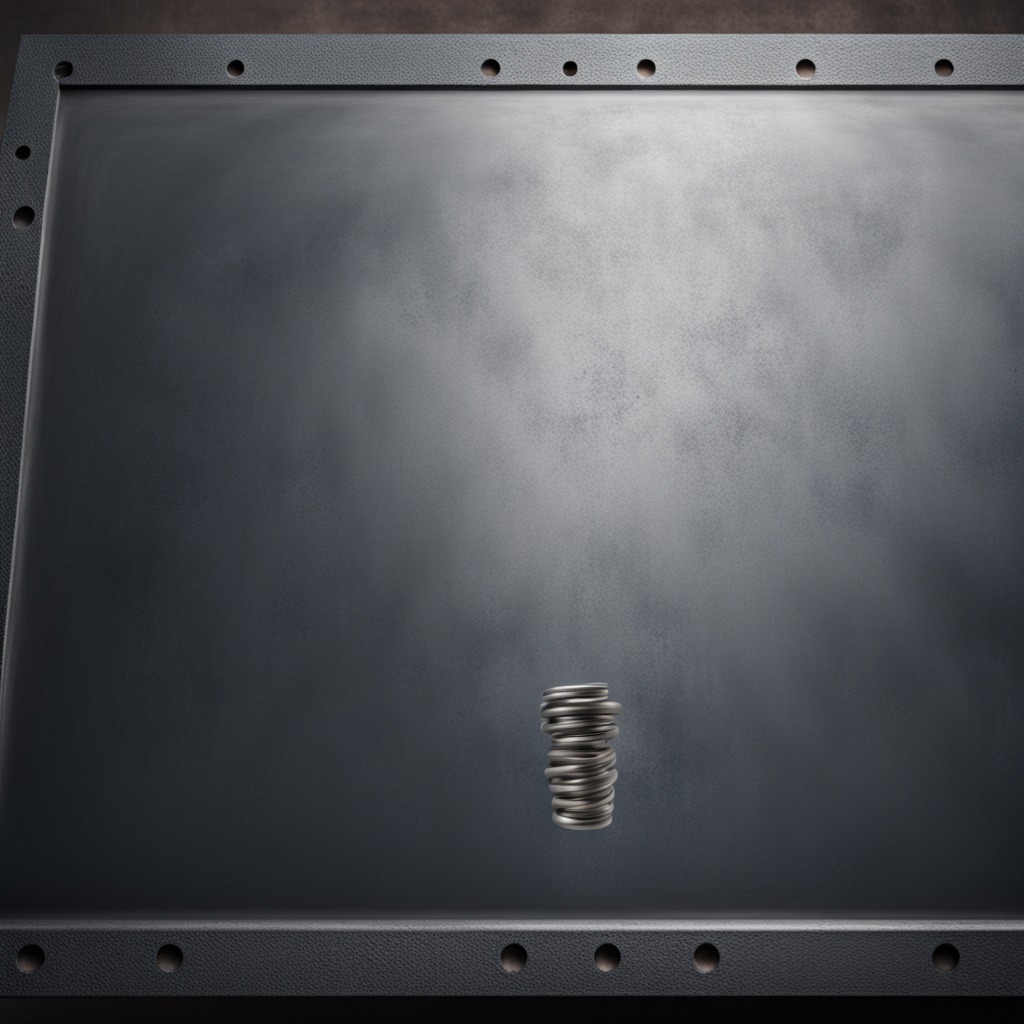
A coiled metal spring lies on a cold steel table in a mining workshop.